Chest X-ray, PA view. Patient: 44 years old, sex F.
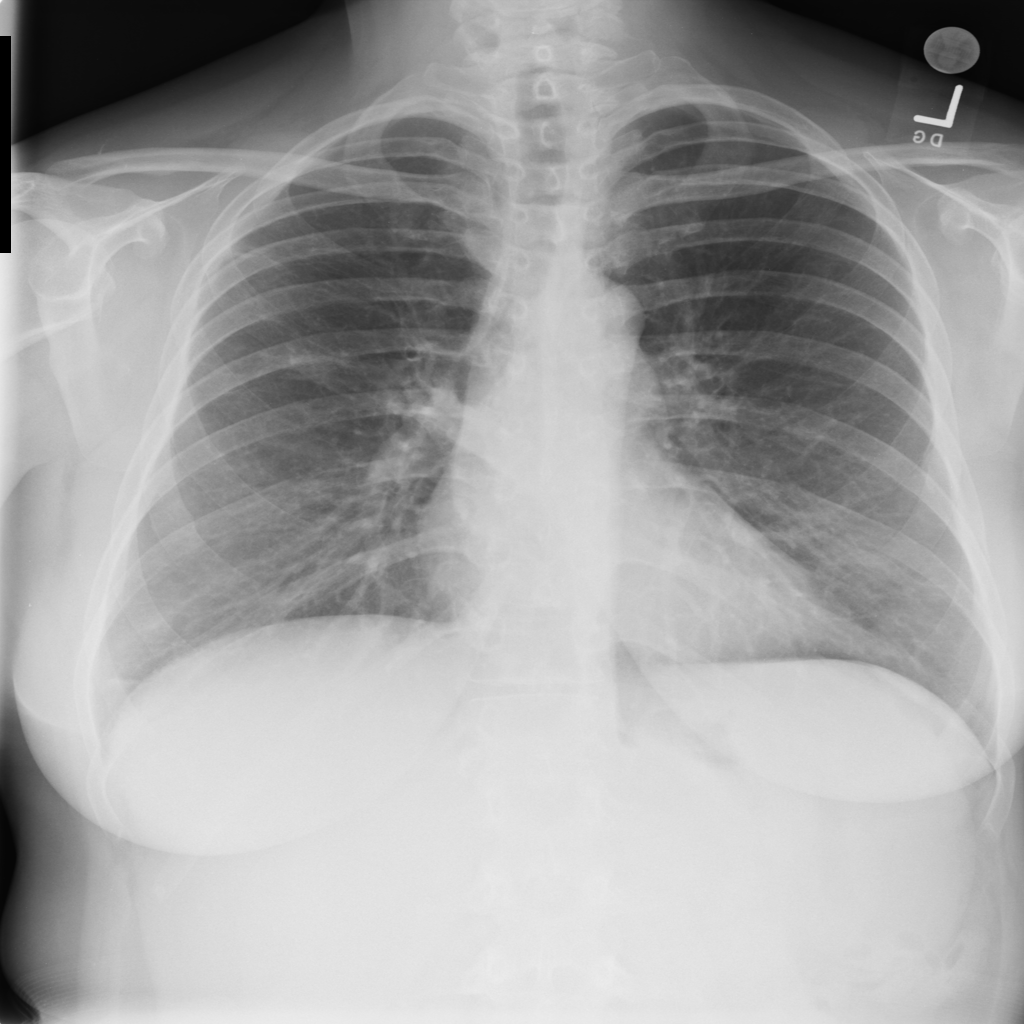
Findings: No Finding